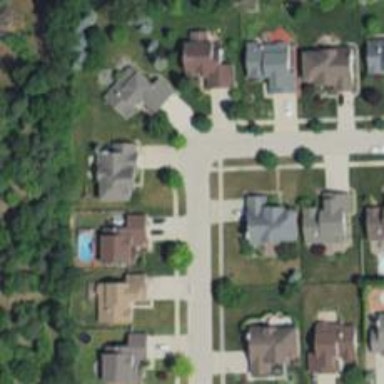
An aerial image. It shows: Residential road.